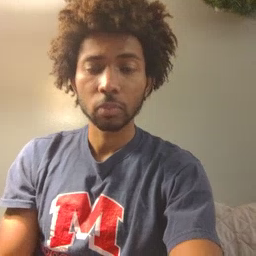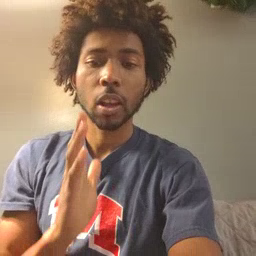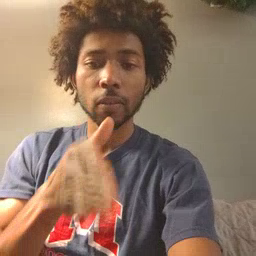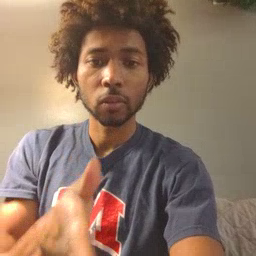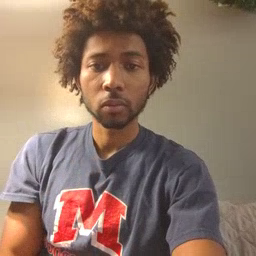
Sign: after